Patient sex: M
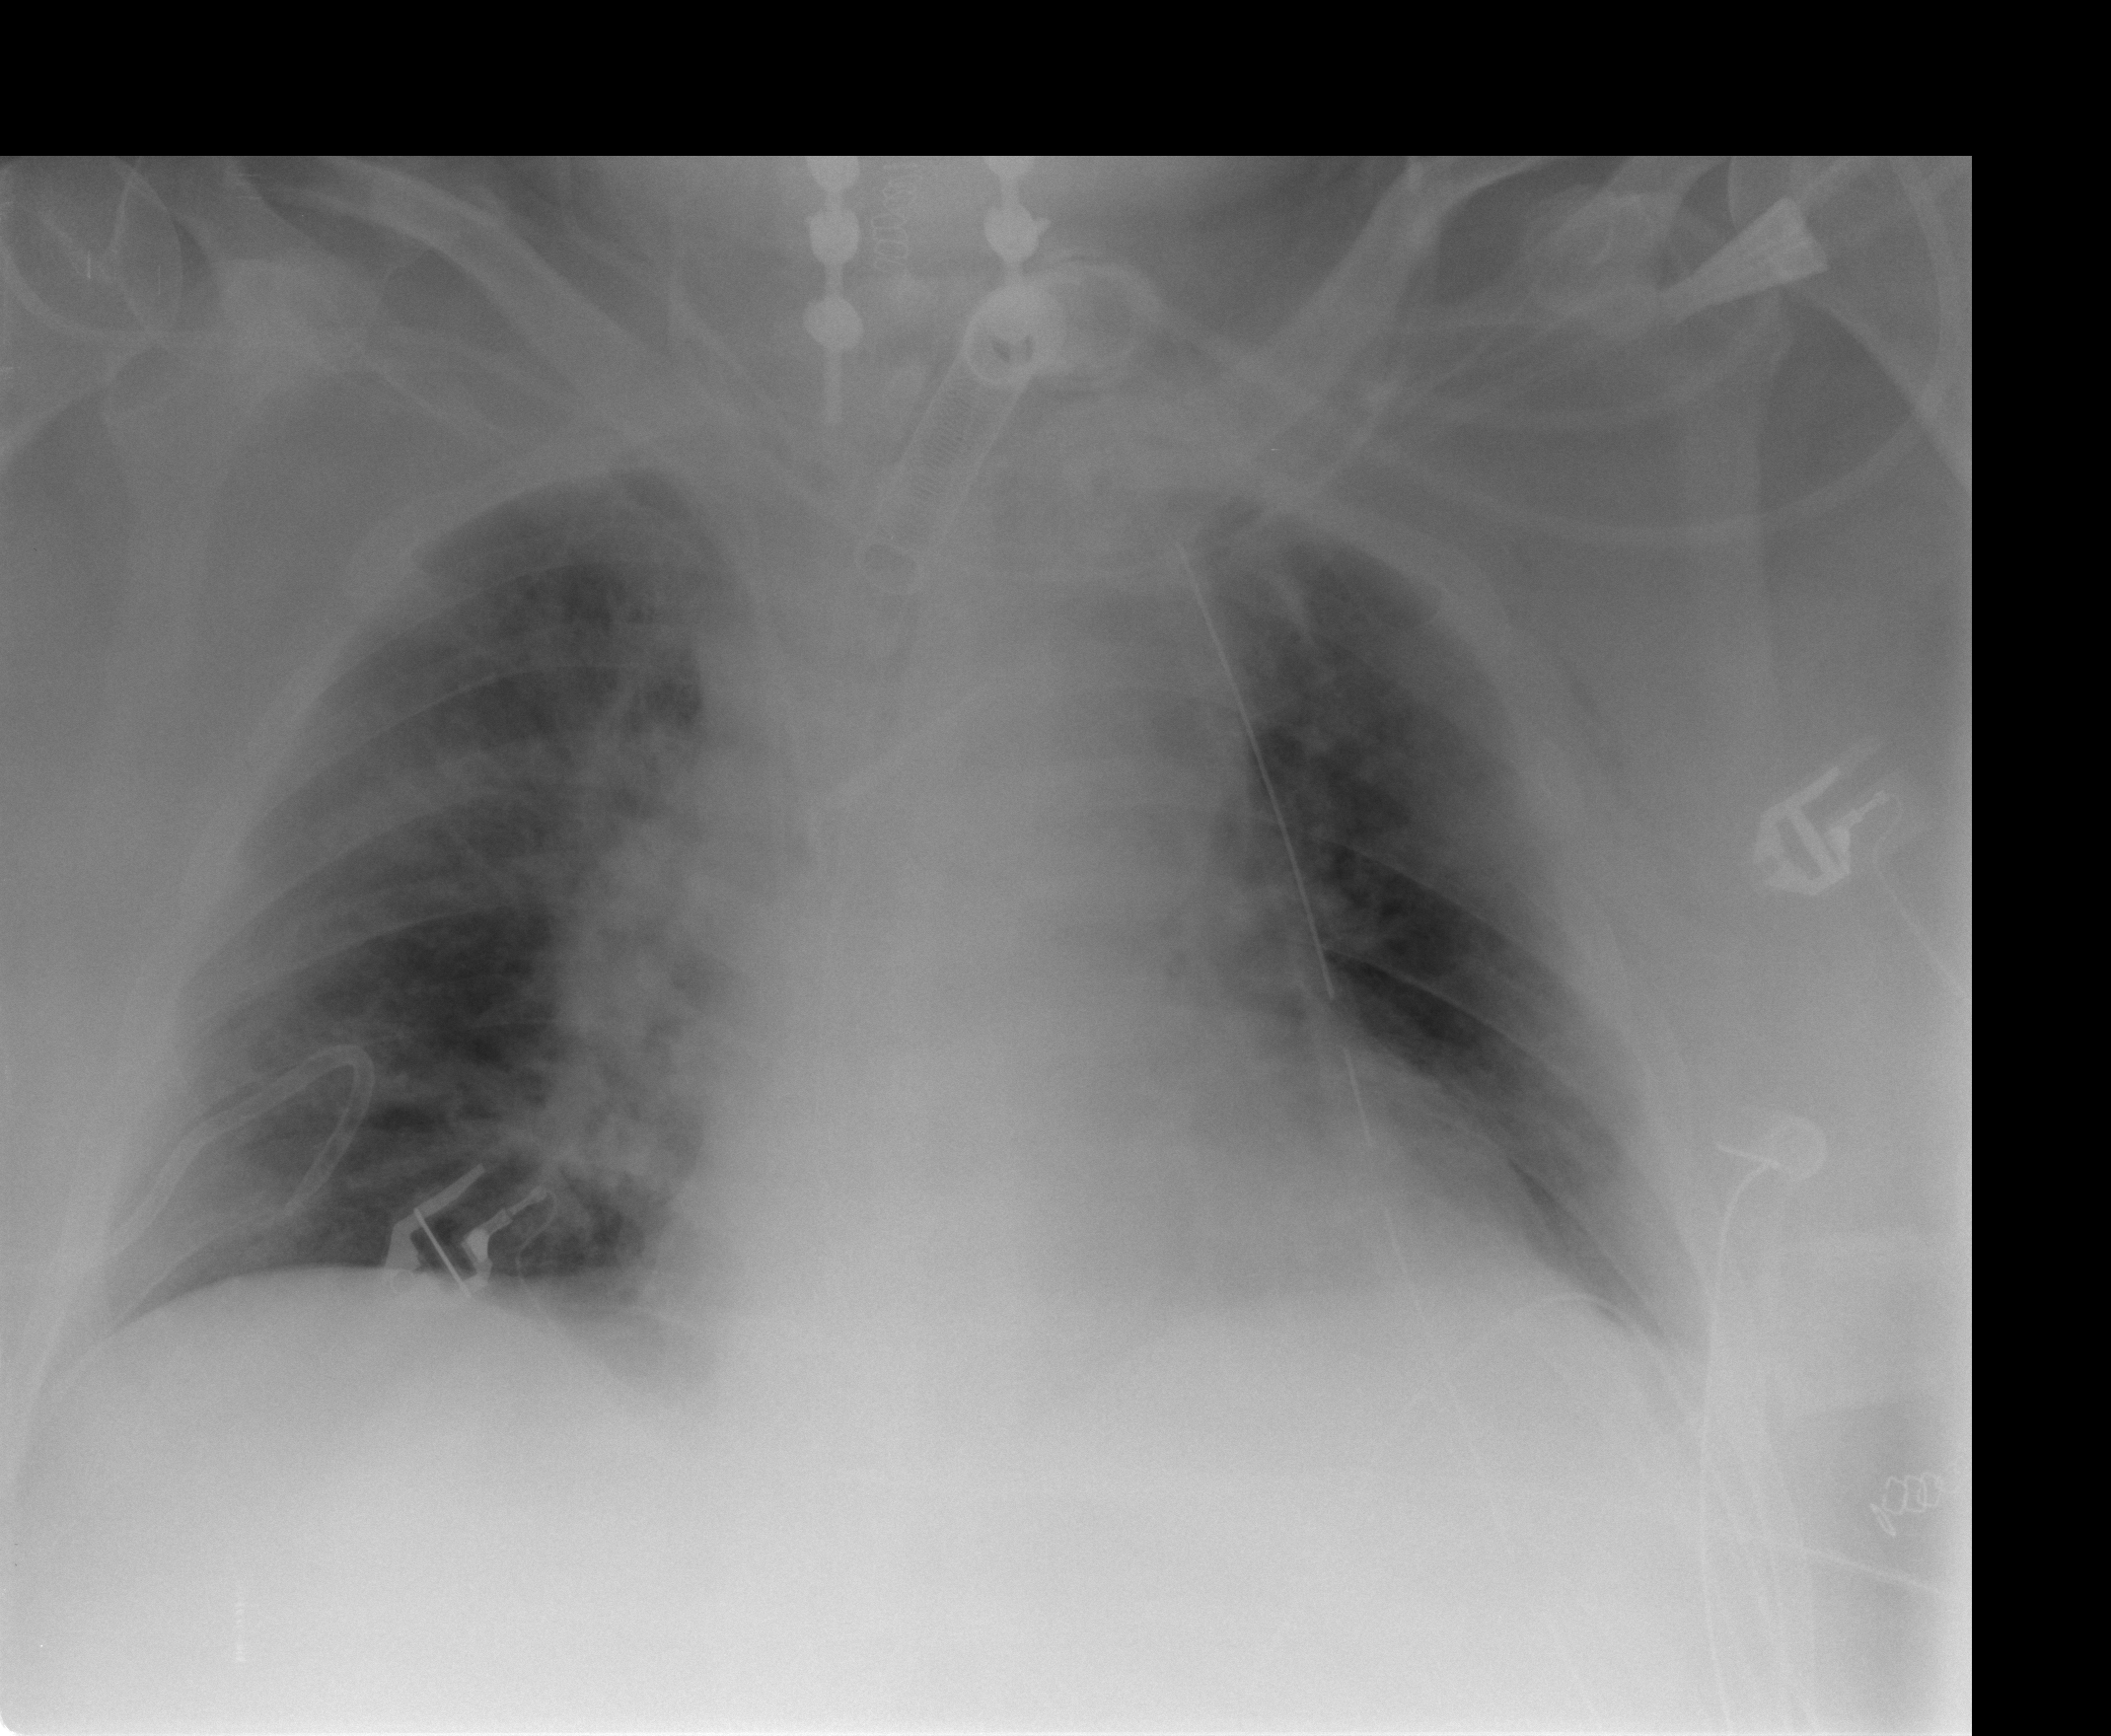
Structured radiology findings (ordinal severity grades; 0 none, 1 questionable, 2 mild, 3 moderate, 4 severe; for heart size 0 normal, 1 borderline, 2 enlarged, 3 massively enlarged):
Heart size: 2
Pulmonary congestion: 1
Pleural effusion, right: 0
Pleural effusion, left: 1
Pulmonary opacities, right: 0
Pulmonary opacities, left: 0
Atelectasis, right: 0
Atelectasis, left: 2